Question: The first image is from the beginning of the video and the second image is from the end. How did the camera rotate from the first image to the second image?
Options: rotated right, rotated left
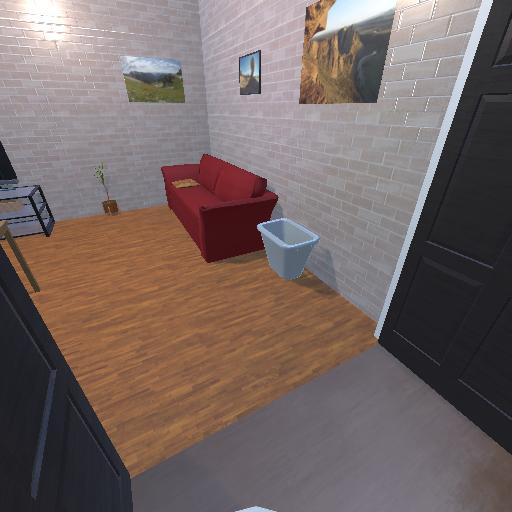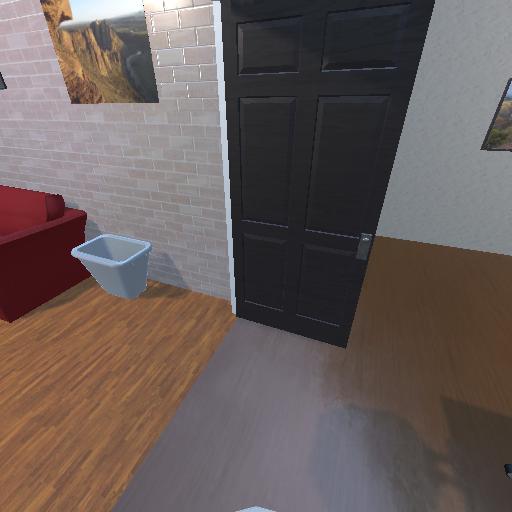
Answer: rotated right